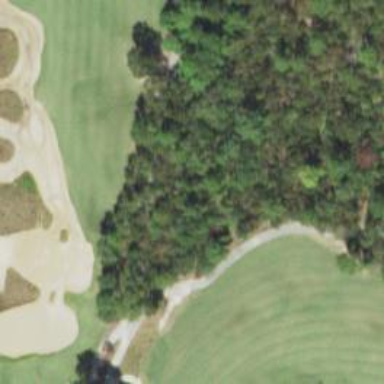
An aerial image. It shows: Path designated for golf carts.